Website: lowes
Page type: customer-info-address
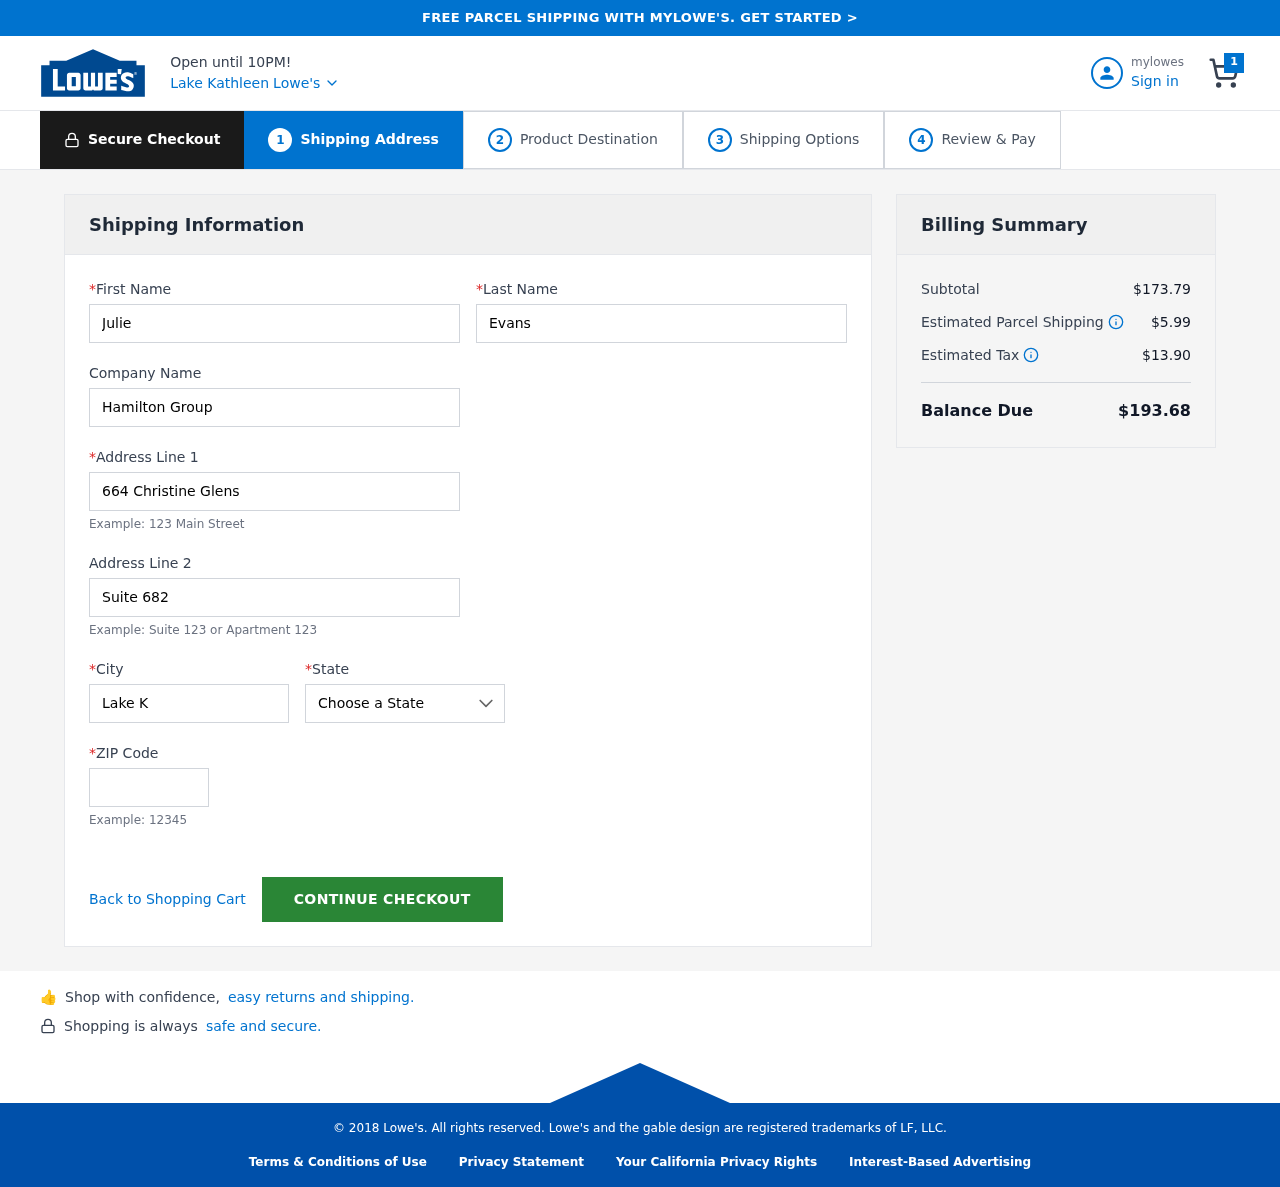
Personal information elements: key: PII_CITY
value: Lake Kathleen
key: PII_COMPANY
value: Hamilton Group
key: PII_FIRSTNAME
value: Julie
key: PII_LASTNAME
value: Evans
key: PII_POSTCODE
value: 03466
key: PII_STATE
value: Michigan
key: PII_STREET
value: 664 Christine Glens
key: PII_STREET2
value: Suite 682
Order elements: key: ORDER_NUM_ITEMS
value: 1
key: ORDER_SUBTOTAL
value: $173.79
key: ORDER_SHIPPING_COST
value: $5.99
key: ORDER_TAX
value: $13.90
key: ORDER_TOTAL
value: $193.68